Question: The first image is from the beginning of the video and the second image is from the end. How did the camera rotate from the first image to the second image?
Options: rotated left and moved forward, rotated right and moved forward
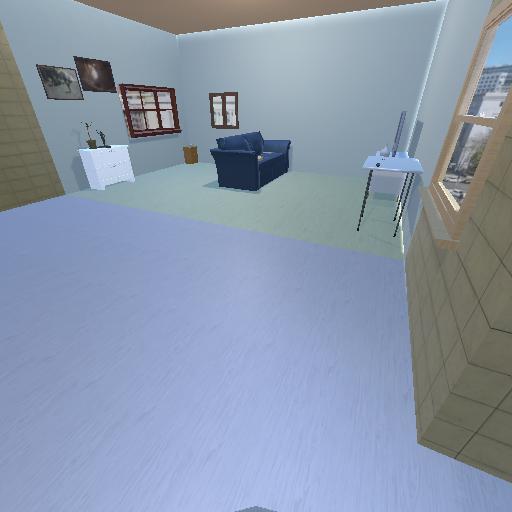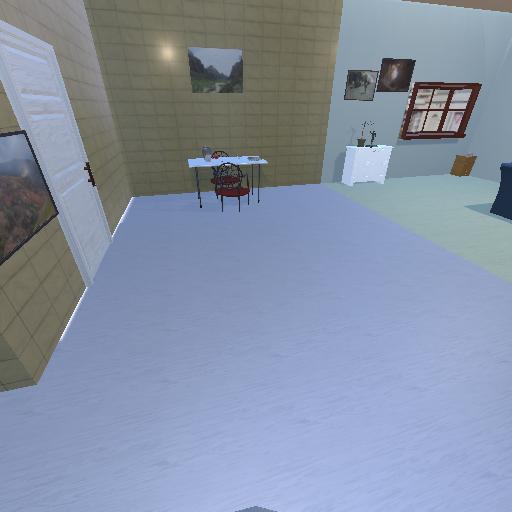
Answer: rotated left and moved forward